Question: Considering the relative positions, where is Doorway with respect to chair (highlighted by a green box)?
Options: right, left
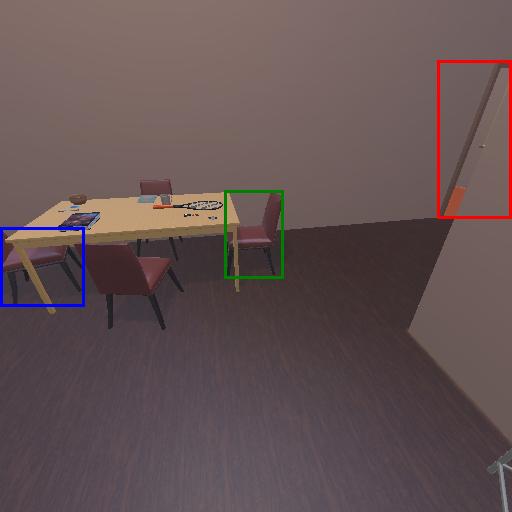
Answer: right